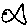
Label: fish